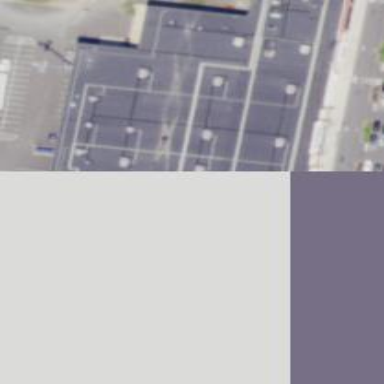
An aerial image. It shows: Retail building.